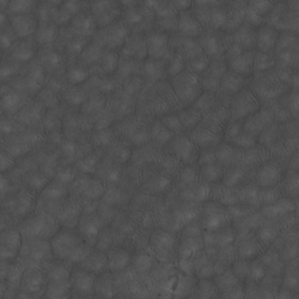
Label: non_frost